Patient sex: M
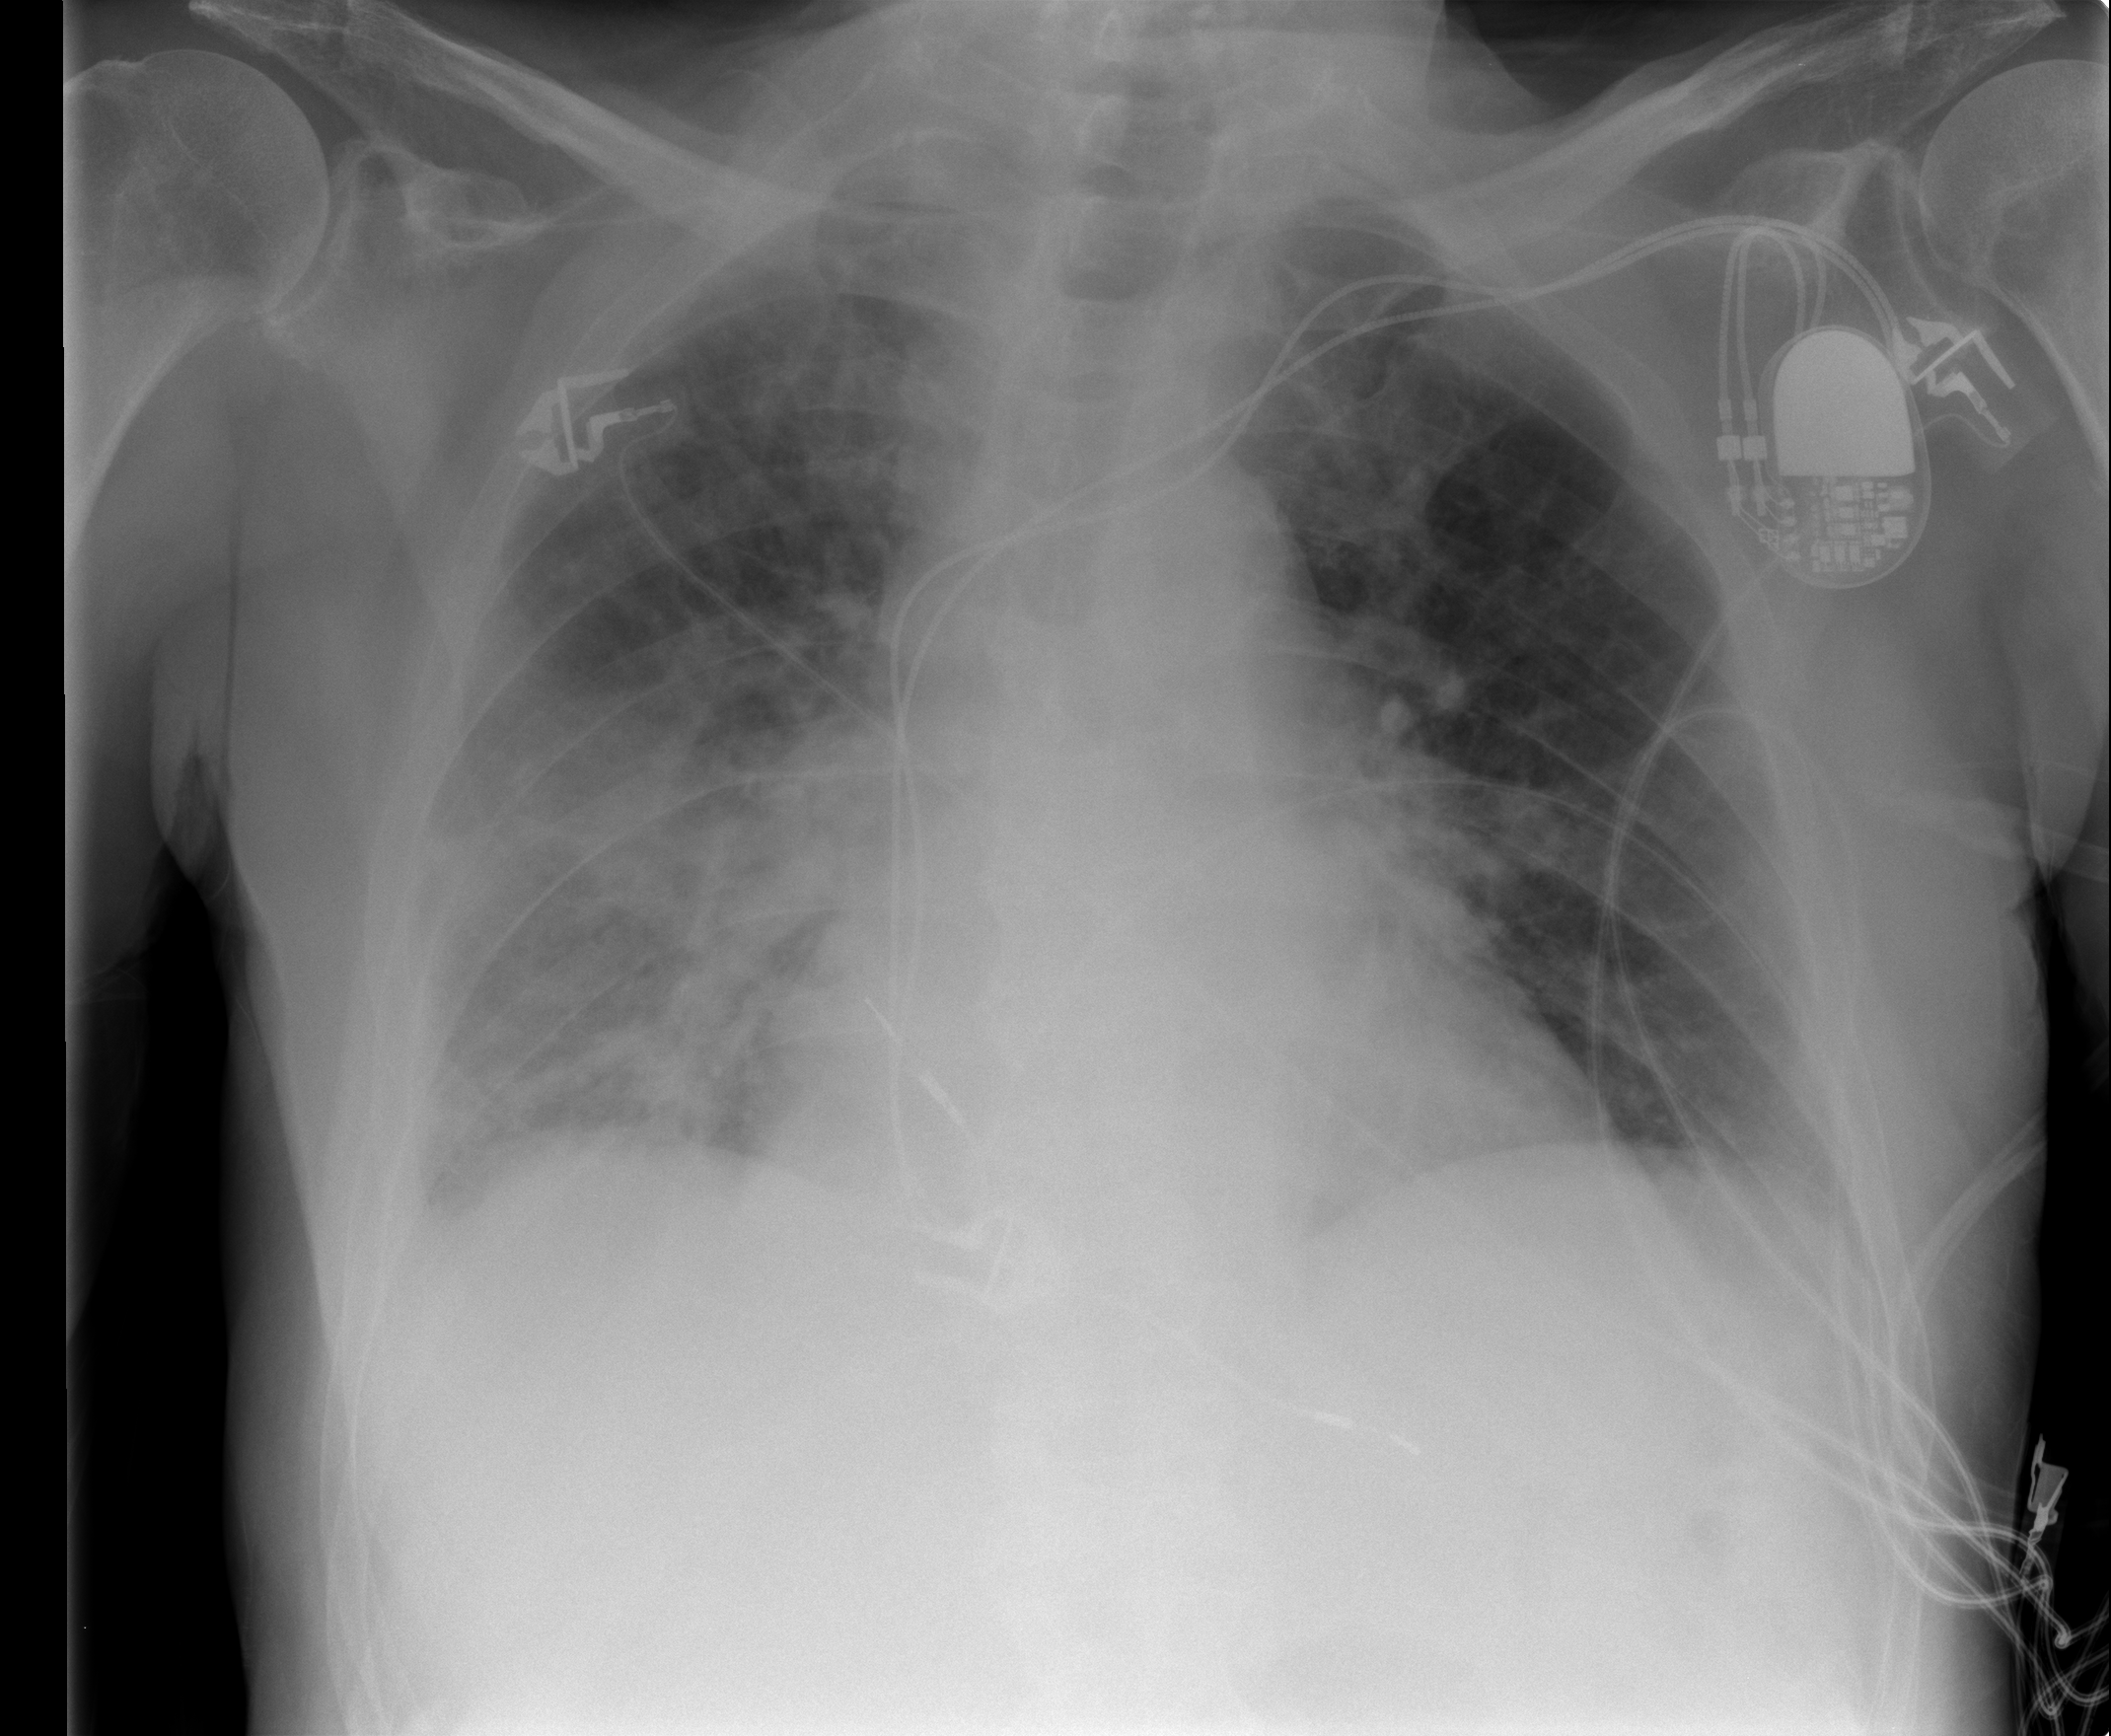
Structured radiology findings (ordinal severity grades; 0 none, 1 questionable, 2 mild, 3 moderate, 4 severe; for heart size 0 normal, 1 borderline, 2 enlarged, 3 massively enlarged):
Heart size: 0
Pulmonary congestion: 2
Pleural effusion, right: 2
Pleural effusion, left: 0
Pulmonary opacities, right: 2
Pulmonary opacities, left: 0
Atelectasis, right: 2
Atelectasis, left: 0